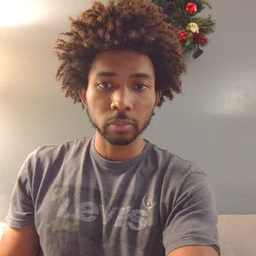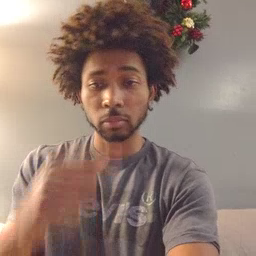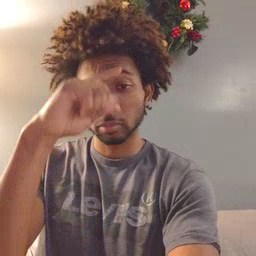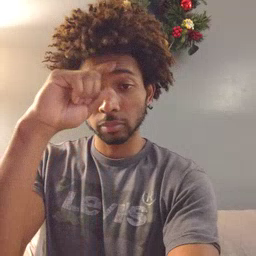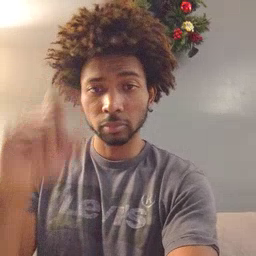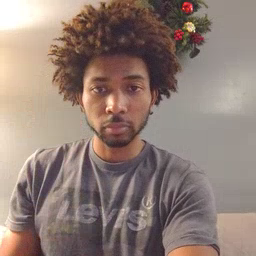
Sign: because